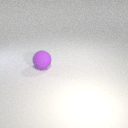
large purple rubber sphere